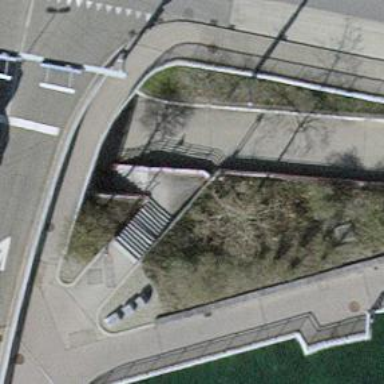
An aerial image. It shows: Set of concrete steps.